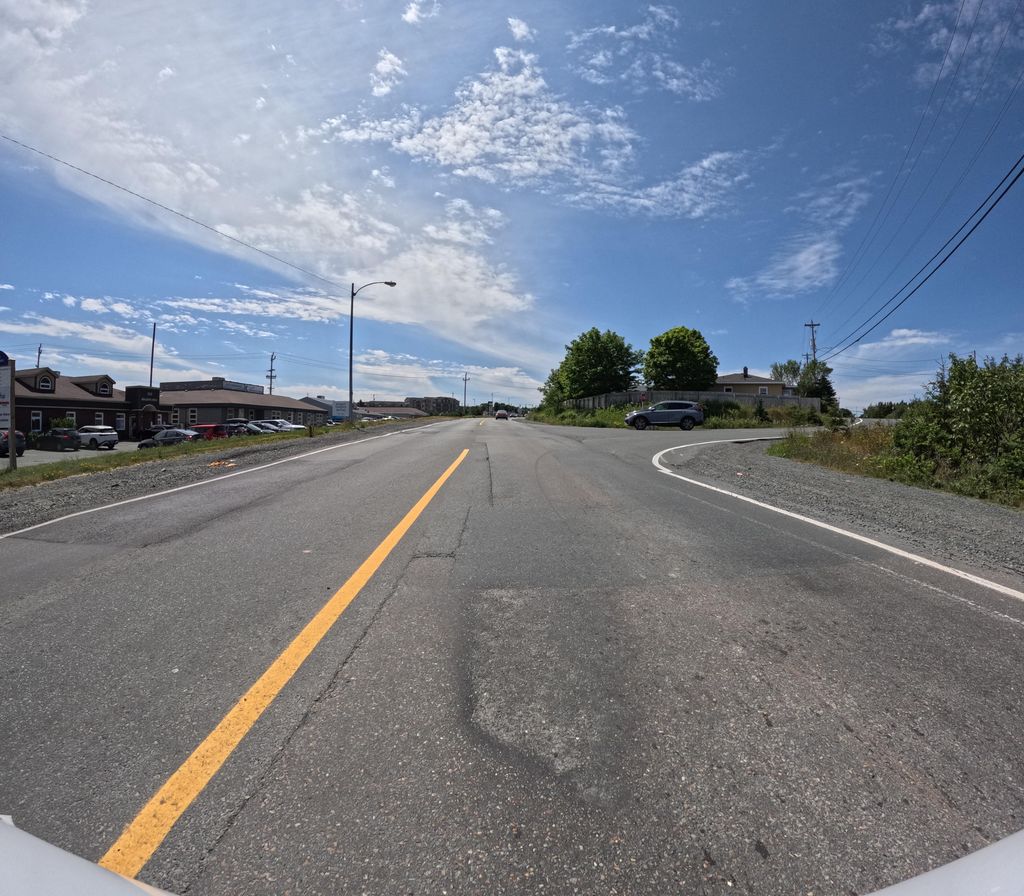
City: st_johns